Question: I have been searching and searching and I have tried a lot of stuff that I found here at stack overflow but nothing does the job.
When a user goes to a part of my app (View controller) there should popup a small view (view container) with some options (buttons). I added a blur over the normal view controller so the focus is on the container view.
Now how can I easily close this container view after clicking the button?
See picture:

1. Is there a simple way to do this?
2. If you have a solution please be thorough I am a big iOS noob
3. Should I pick something else in stead of a container view maybe?
4. Thank you for taking the time to read this :)
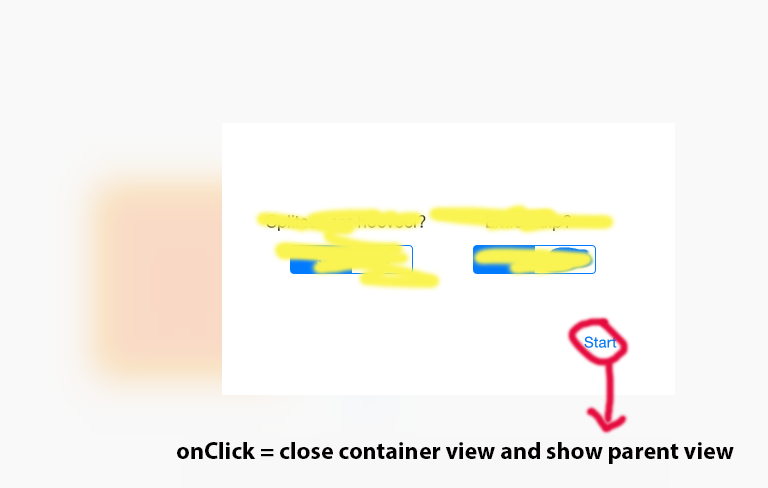
Answer: How did you create that box? Is it a UIAlertView? if so you can use:
'''
func dismissWithClickedButtonIndex(_ buttonIndex: Int,
animated animated: Bool)
'''
If it's just a UIView, use:
'''
viewName.removeFromSuperView()
'''
when the button is clicked. If you post some code I might be able to help further.